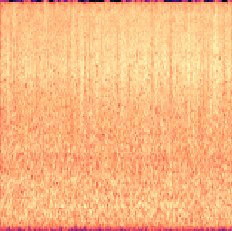
Sound class: Rain